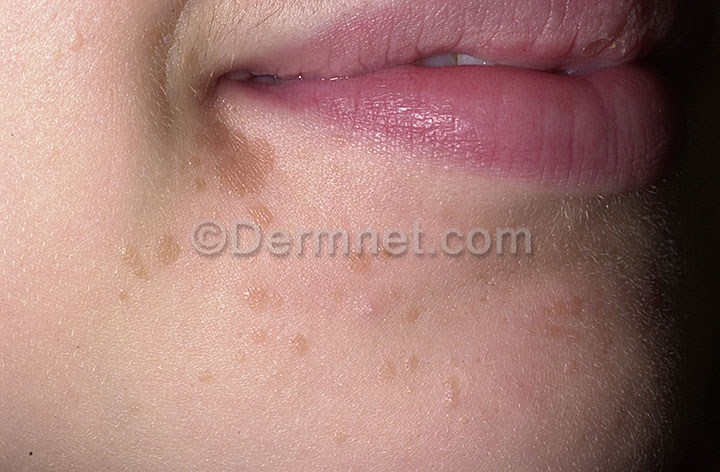
Disease: Warts Molluscum and other Viral Infections